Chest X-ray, AP view. Patient: 43 years old, sex M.
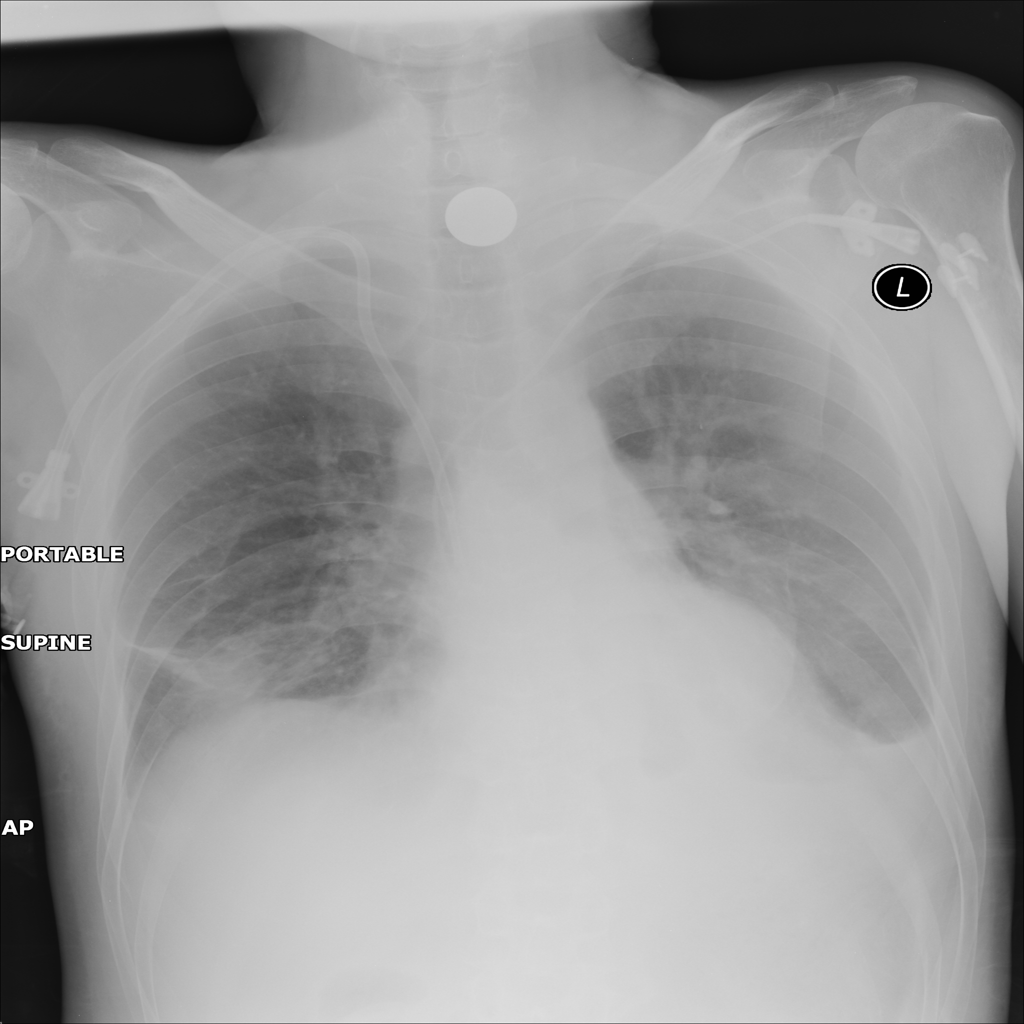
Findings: Atelectasis, Effusion